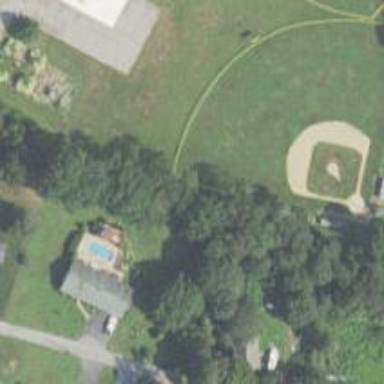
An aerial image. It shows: Grassy baseball pitch for leisure sports.